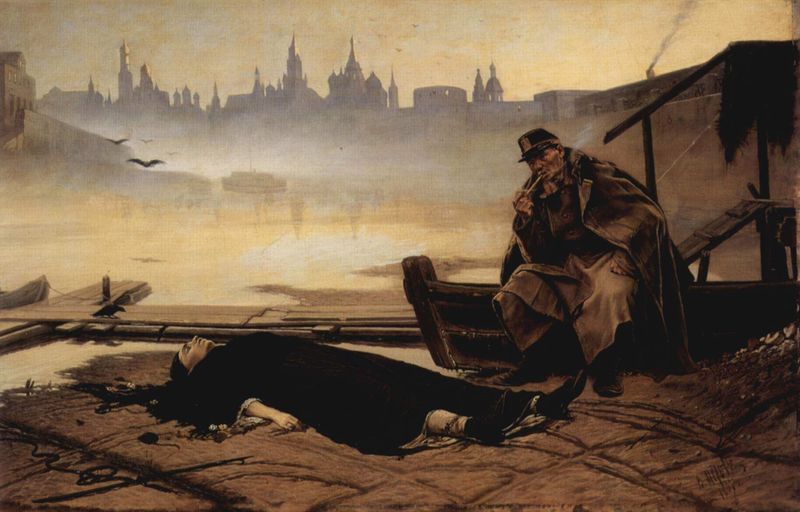
Titel: Die Ertrunkene
Künstler: Wassilij Grigorjewitsch Perow
Standort: Moskva
Institution: Tretjakow-Galerie
Schlagwörter: gemälde, himmel, mann, meer, schatten, umhang, vogel, wasser, weiß, wolken, wunde, fluss, gelb, ocker, see, sitzen, stadt, ufer, abend, braun, frau, hell, hintergrund, holz, hut, kleid, licht, männer, orange, schwarz, gebäude, haus, schleier, wolke, beige, malerei, kappe, mütze, arm, kleidung, leiche, mord, stein, steine, taube, tod, tot, toter, öl, dämmerung, erde, häuser, kalt, morgen, spiegelung, vögel, gewässer, kirche, rauch, sonne, boden, gewand, mantel, spitzen, knopf, boot, fliegen, kahn, szenerie, turm, fell, schiff, schiffe, liegen, pflaster, schuhe, fischer, spuren, dächer, dunst, gelände, nebel, herbst, winter, silhouette, hafen, kai, dampf, krieg, leiter, möven, möwe, möwen, planken, steg, untergang, zerstörung, pfeife, rauchen, melancholie, geländer, bretter, nachdenklich, liegend, knöpfe, silouette, grossstadt, kirchen, stadtansicht, ebbe, tusche, blut, türme, pfahl, kälte, seil, selbstmord, militär, uniform, soldat, tote, österreich, rauchend, blutlache, leichnam, sterben, raucher, leid, unfall, dreck, bettler, schwaden, kulisse, raureif, pfeiffe, rabe, london, steinboden, krähen, raben, rötel, mörder, silhuette, siluette, shilouette, gbäude, spieglung, häuder, morgenstimmung, handlauf, planke, früh, styx, ertrinken, pirat, kriegsschäden, morgenlicht, panorame, ermordet, ertrunkene, anlegesteg4, morgn, schufe, urban decay, öeiche, neunzehntes jahrundert